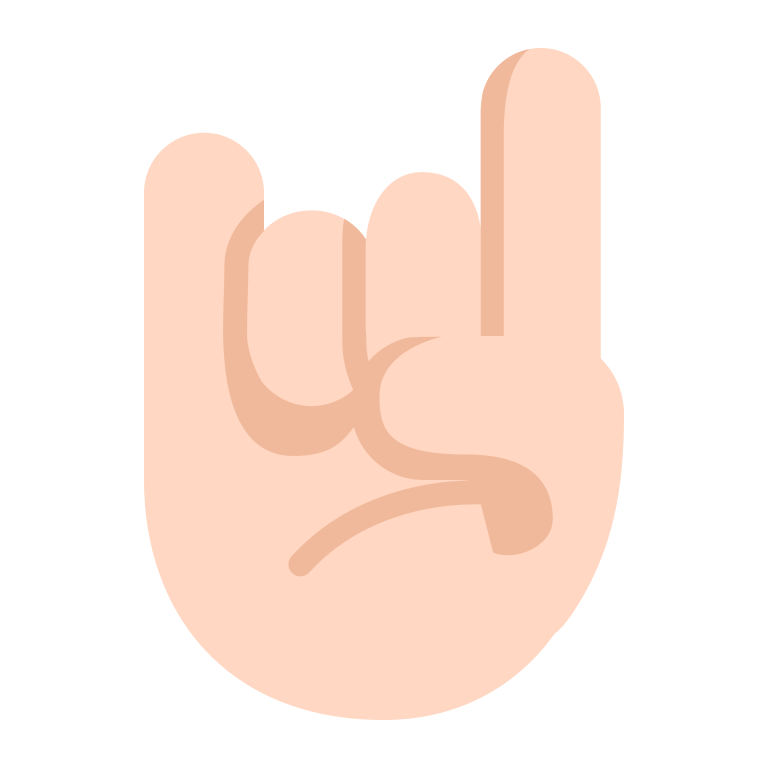
sign of the horns flat light